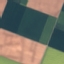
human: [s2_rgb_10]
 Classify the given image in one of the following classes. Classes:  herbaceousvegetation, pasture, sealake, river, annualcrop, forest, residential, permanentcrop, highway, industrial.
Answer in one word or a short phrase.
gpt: AnnualCrop